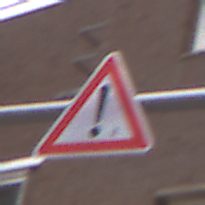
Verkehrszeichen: Gefahrenstelle
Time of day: MorningAfternoon
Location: Outdoor (Urban)
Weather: Overcast
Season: NotSpecified
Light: Natural